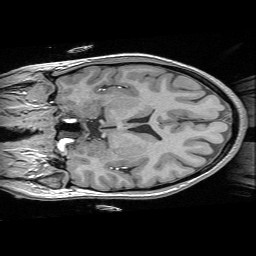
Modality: T1w
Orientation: coronal